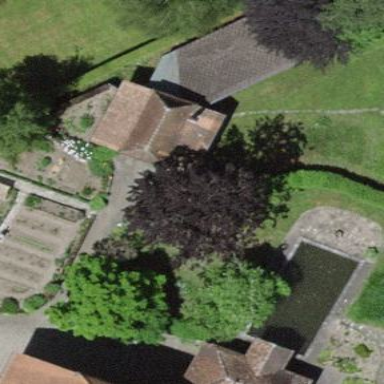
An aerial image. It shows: Shed.